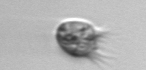
Label: Ciliophora